四年级 · 算术
远古时期, 人们通过在绳子上打结来记录数量, 即“结绳计数”。如图, 一位母亲在从右到左依次排列的绳子上打结, 满七进一, 用来记录孩子自出生后的天数, 由图可知, 孩子自出生后的天数是 ( )天。

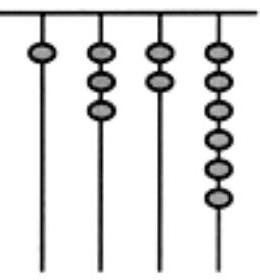
A. 84
B. 336
C. 510
D. 1326
答案: C
解析: 答案:$\mathrm{C}$

【分析】类比于我们现在的 “十进制” 满十进一, 可以表示满七进一的数为: 千位上数 $\times 7^{3}+$ 百位上的数 $\times 7^{2}+$ 十位上的数 $\times 7+$ 个位上的数。

【详解】因为满七进一, 所以 $1 \times 7^{3}+3 \times 7^{2}+2 \times 7+6=343+147+20=510$, 所以此题答案为 $\mathrm{C}$ 。

【点睛】本题运用了类比的方法, 理解题意, 根据图中的数字列出算式是解题关键。